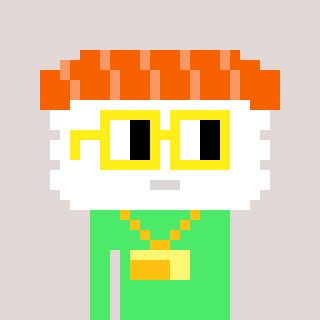
a pixel art character with square yellow glasses, a nigiri-shaped head and a teal-colored body on a warm background